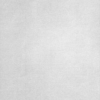
Label: dusty